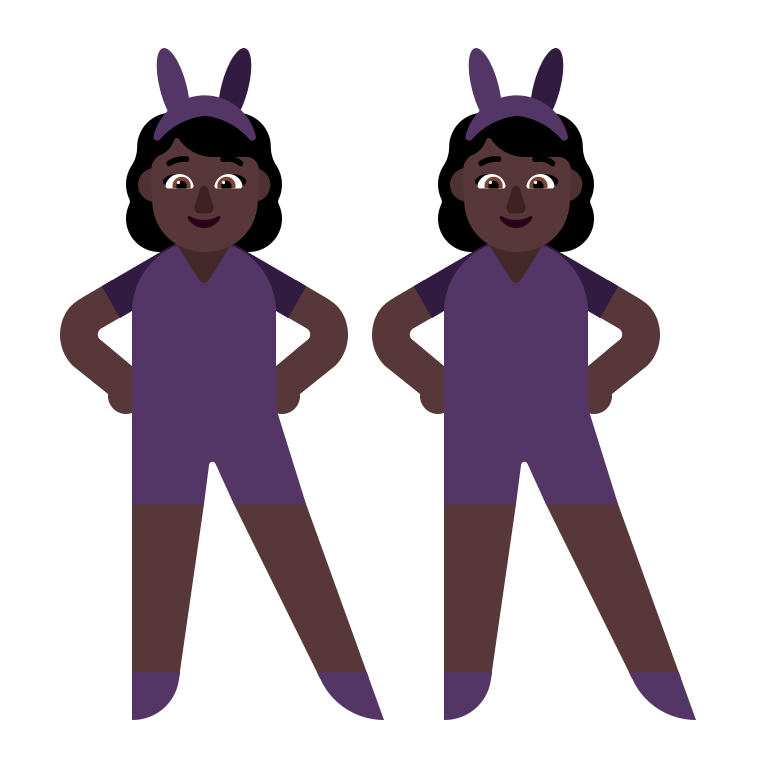
woman with bunny ears flat dark